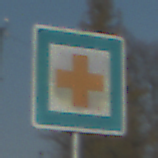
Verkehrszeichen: ErsteHilfe
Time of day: MorningAfternoon
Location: Outdoor (Suburban)
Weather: PartlyCloudy
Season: NotSpecified
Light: Natural